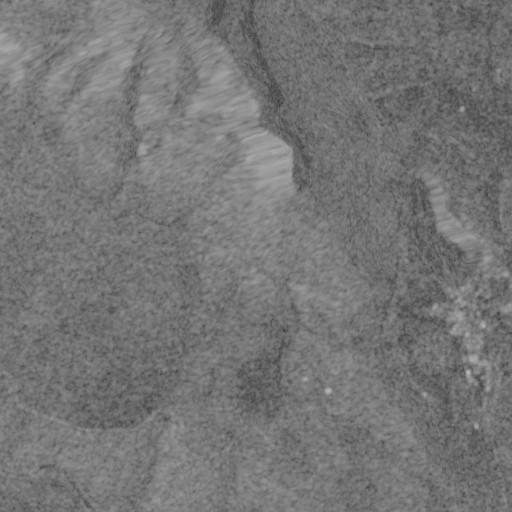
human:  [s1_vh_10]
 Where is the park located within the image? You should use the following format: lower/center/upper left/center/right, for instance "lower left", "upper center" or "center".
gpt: The park is located in the lower right of the image.
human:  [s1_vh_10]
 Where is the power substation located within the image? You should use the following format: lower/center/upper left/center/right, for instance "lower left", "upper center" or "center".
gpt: The power substation is located in the center right of the image.
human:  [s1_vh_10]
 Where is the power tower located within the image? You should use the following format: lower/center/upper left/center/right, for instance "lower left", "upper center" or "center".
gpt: The power tower is located in the lower right of the image.
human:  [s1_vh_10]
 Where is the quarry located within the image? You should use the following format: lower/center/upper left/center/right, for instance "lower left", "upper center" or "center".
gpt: The quarry is located in the upper right of the image.
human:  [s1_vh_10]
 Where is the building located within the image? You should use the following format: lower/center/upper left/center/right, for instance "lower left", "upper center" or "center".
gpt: There is no building in the image.

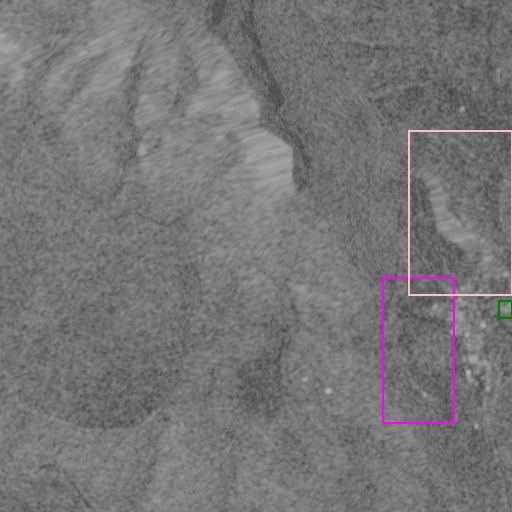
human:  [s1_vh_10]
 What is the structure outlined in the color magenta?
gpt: The structure outlined in magenta is a park.
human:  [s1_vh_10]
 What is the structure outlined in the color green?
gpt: The structure outlined in green is a power substation.
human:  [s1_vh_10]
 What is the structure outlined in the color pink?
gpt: The structure outlined in pink is a quarry.
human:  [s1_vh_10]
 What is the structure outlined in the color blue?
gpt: There is no blue outline.